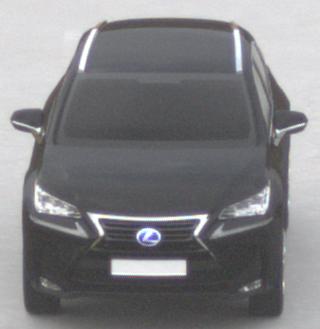
Make: Lexus
Model: NX 300h
Detailed model: NX (AZ1)
Model produced from: 2017/11
Model produced until: 2018/08
Doors: 5
Color: black
Road condition: dry road
Daytime: morning or afternoon
Contrast: low contrast